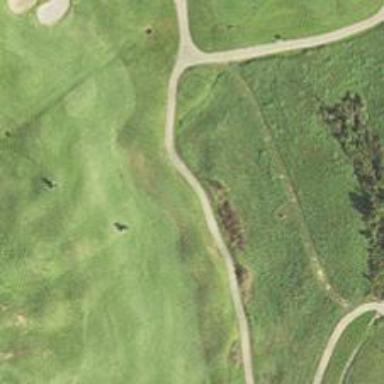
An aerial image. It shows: Path for both road and golf.